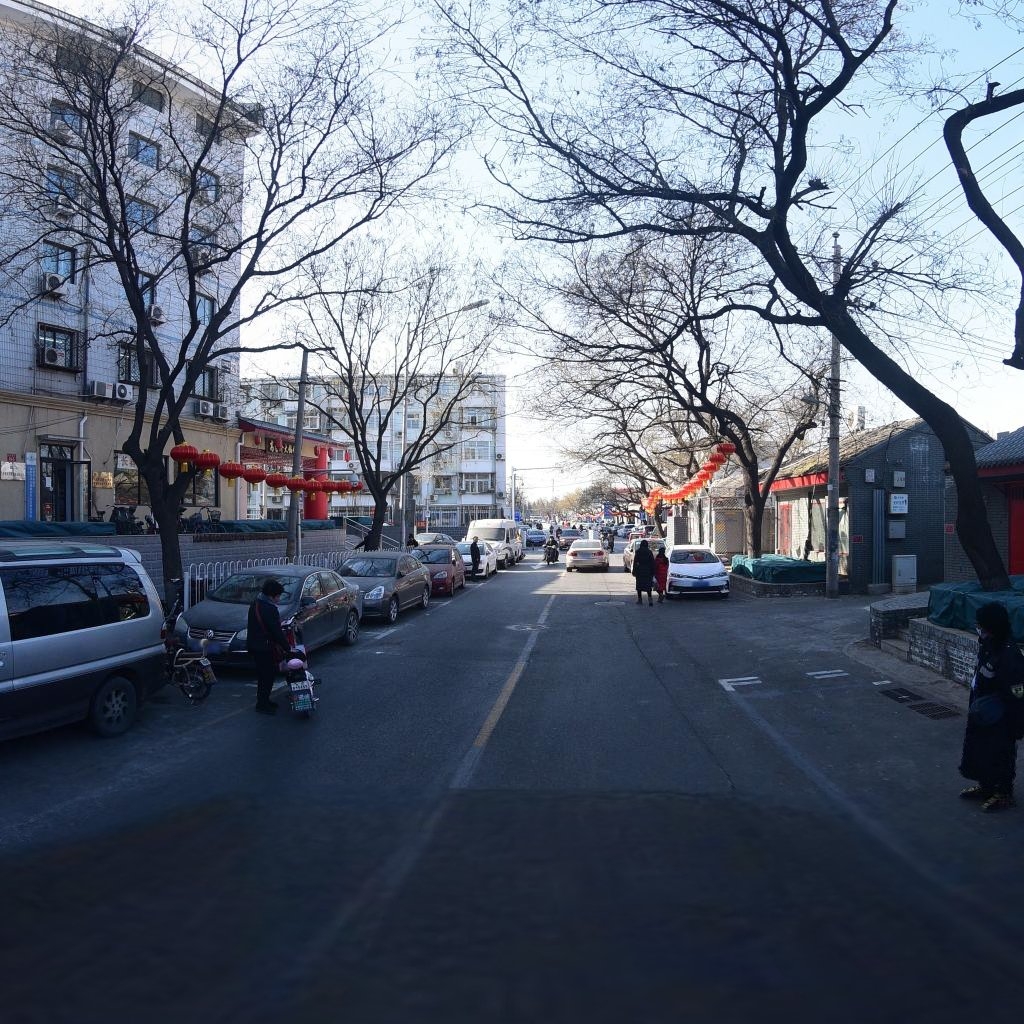
Region: Dongcheng
Road damage annotations: manhole cover, longitudinal crack, manhole cover